Field crop: maize
Growth stage: 2
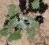
Species: chenopodium